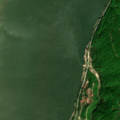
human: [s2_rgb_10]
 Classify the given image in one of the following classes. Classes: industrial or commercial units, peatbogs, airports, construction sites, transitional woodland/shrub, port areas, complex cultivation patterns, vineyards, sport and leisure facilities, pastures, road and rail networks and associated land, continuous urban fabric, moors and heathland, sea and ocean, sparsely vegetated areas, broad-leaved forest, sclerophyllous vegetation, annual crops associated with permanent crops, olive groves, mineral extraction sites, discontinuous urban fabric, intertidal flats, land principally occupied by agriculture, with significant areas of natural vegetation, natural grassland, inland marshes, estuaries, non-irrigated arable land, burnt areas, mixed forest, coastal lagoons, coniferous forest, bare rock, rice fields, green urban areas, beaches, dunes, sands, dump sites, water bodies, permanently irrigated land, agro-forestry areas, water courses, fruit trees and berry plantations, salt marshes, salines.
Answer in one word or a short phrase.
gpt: discontinuous urban fabric, broad-leaved forest, transitional woodland/shrub, water courses